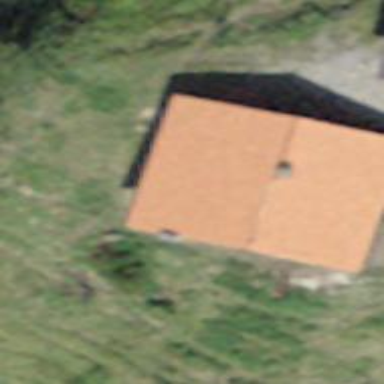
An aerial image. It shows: Cabin is depicted in the image.